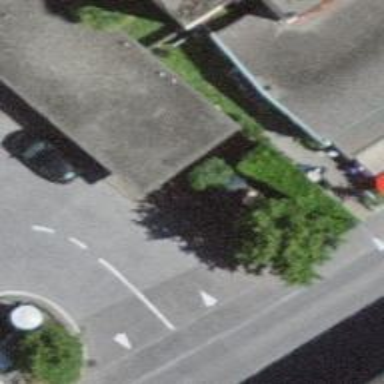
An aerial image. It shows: Post box.